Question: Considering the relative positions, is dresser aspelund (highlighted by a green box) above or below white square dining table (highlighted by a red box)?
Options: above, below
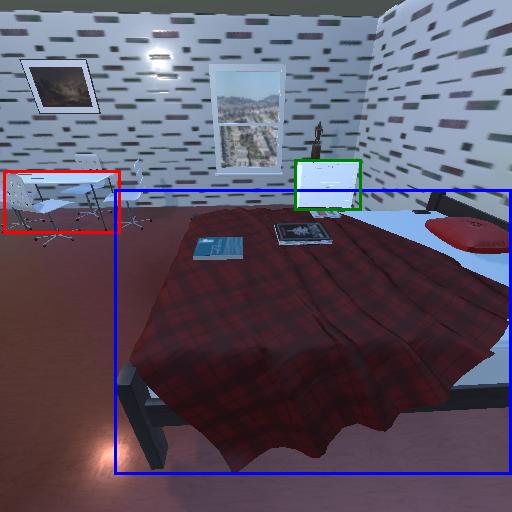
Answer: above